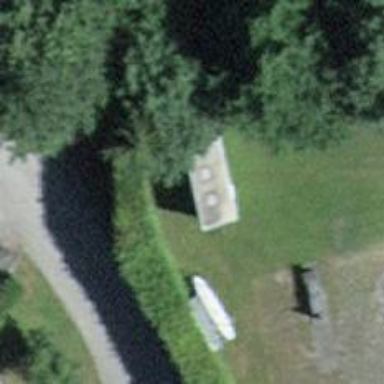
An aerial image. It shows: Hedge barrier.